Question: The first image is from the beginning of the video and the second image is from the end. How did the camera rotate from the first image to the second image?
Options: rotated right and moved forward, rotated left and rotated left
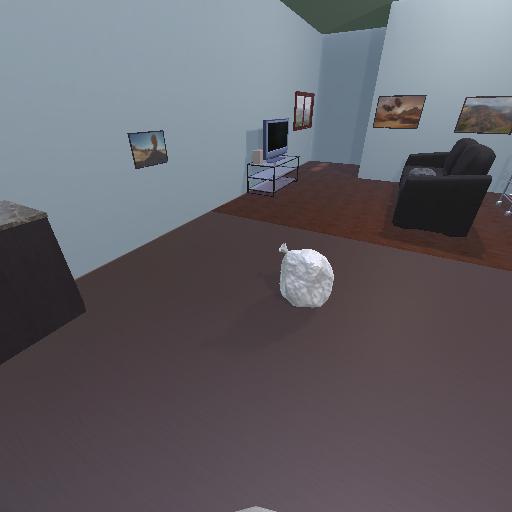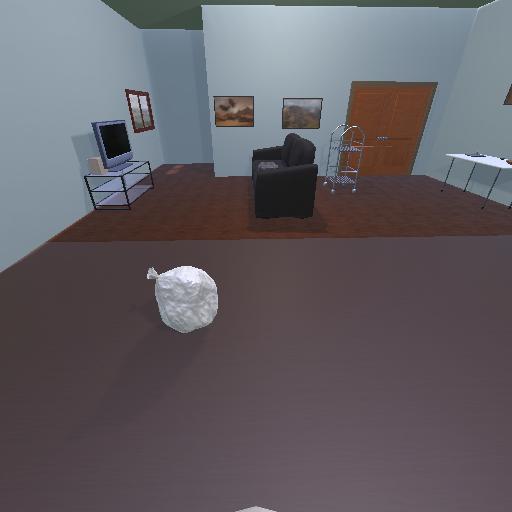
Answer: rotated right and moved forward